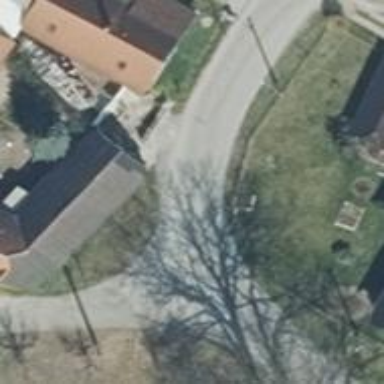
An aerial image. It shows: Residential road with asphalt surface.